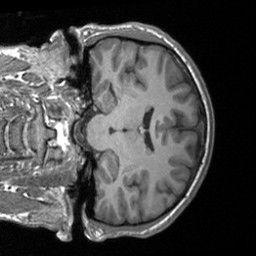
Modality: T1w
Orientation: coronal
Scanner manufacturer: siemens
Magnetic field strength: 3 T
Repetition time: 1.9 s
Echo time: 0.00226 s